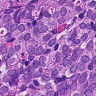
Metastatic tissue present: yes